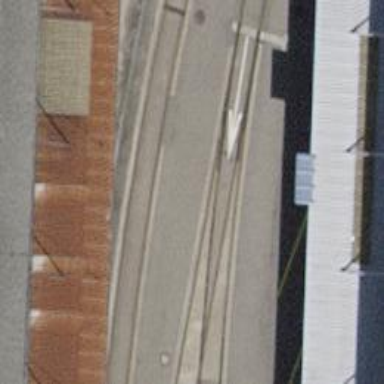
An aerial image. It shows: Railway switch.